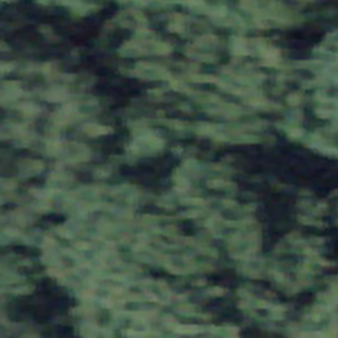
Label: other